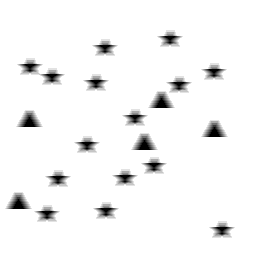
Squares: 0
Triangles: 5
Stars: 15
Total shapes: 20